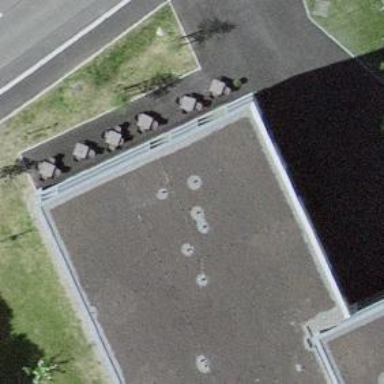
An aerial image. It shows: Cafe.